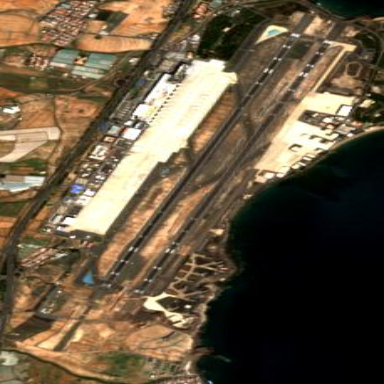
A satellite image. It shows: International airport.